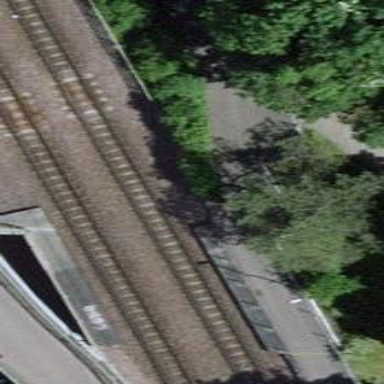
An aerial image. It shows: Bridge across tram railway with electrified contact lines. It has one track.